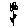
Label: flower